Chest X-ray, PA view. Patient: 54 years old, sex F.
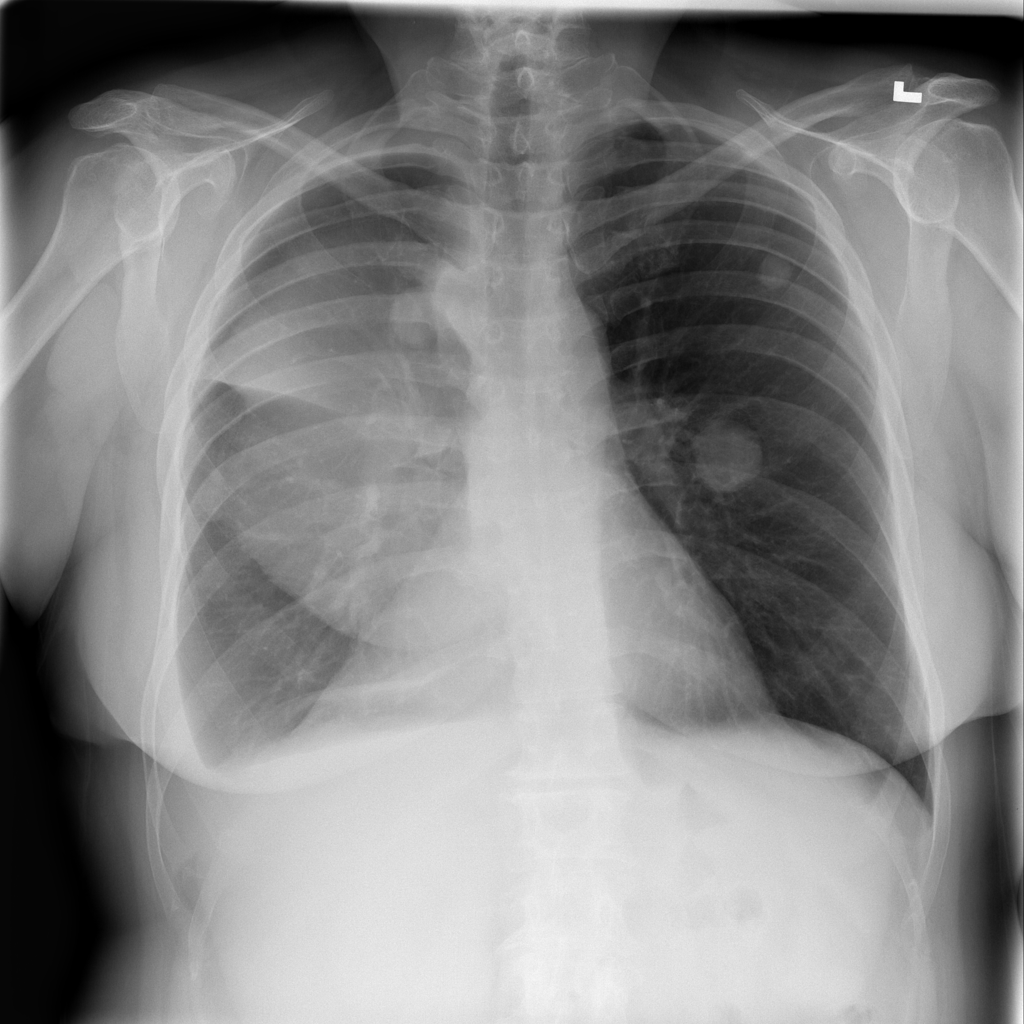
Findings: Effusion, Mass, Nodule